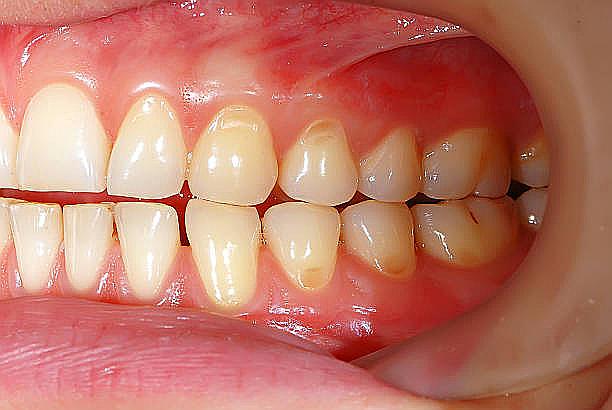
Condition: Gingivitis